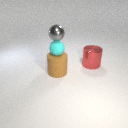
small cyan rubber sphere above large brown rubber cylinder